Question: I plotted the of a given set of residuals I obtained from estimating a linear regression model:
'''
> require("stats")
> acf(Reg$residuals)
'''
It resulted in the following graphic:

I then wanted to look up what kind of confidence interval (95%, 99%) is displayed, but there is no information on that within the help section of the function. In addition to that I could not find a way to adjust the confidence interval manually.
Is there a way to manually set the confidence interval displayed?
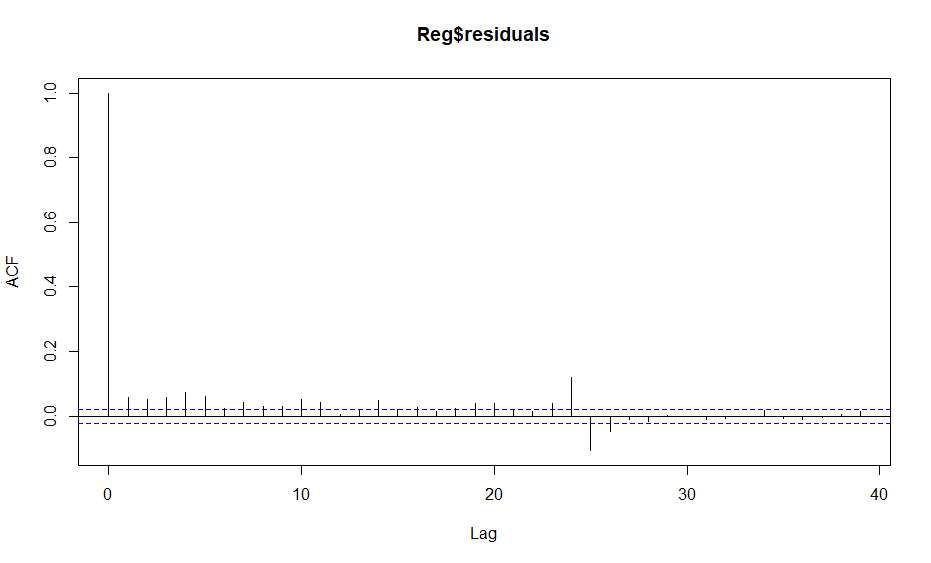
Answer: See '?plot.acf':
> plot(x, ci = 0.95, ...)
and:
> : coverage probability for confidence interval. Plotting of the confidence interval is suppressed if ci is zero or negative.
That is, the default is 95% confidence intervals, and e.g.:
'''
plot(acf(Reg$residuals), ci = 0.99)
'''
should plot the 99% confidence intervals.